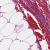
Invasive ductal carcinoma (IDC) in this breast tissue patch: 0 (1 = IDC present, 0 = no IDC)